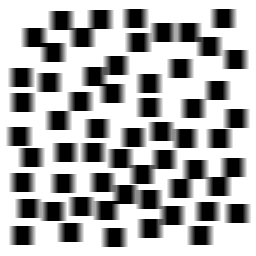
Squares: 59
Triangles: 0
Stars: 0
Total shapes: 59